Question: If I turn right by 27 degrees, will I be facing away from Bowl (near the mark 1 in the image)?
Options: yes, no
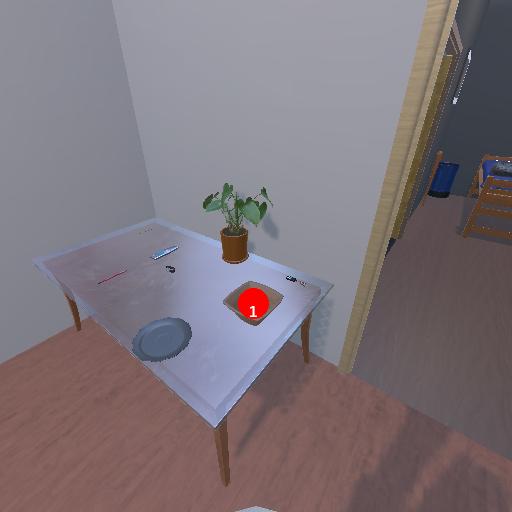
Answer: yes